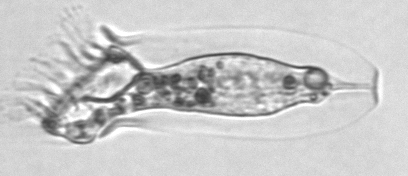
Label: Tintinnina